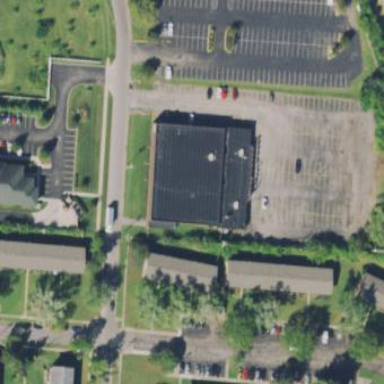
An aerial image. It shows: Commercial building with leisure land. It is bowling alley.